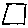
Label: square